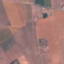
Land use / land cover: PermanentCrop